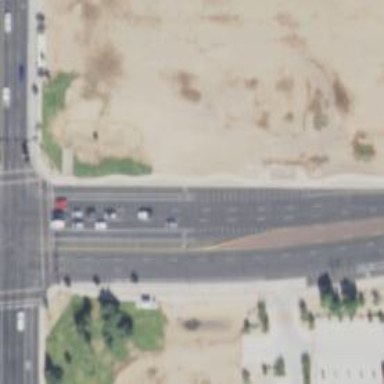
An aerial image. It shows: Secondary road with asphalt surface.